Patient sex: F
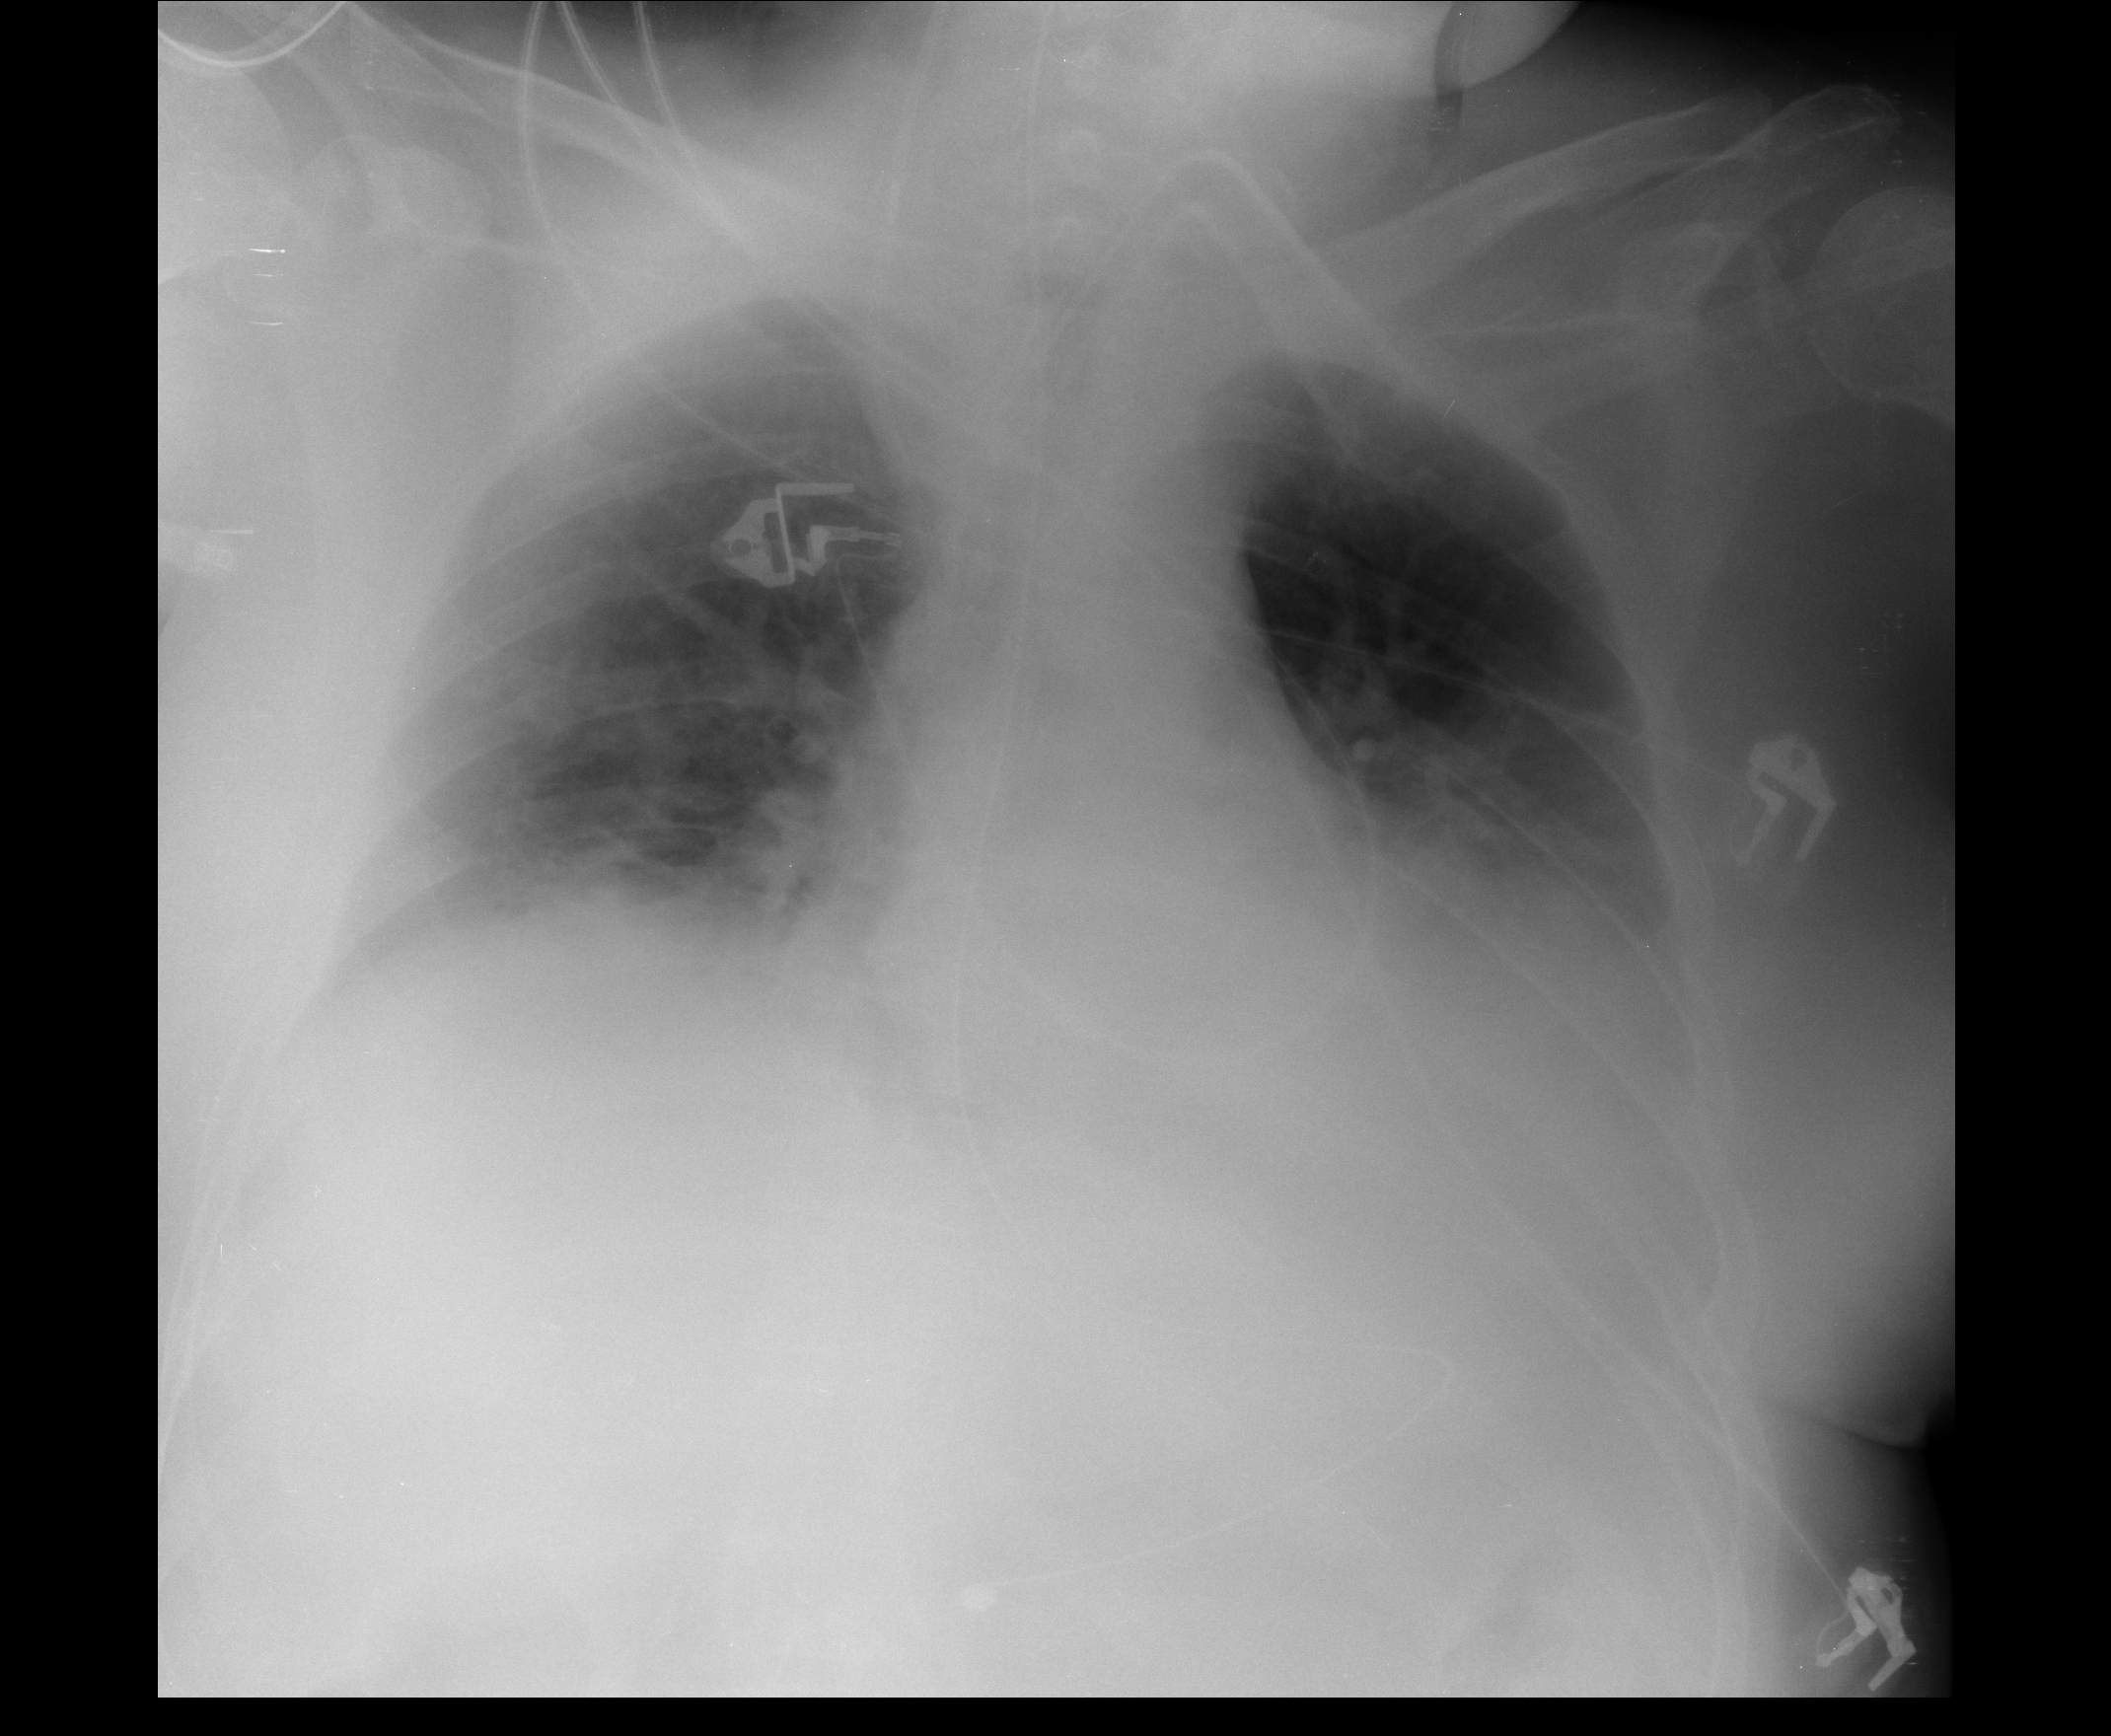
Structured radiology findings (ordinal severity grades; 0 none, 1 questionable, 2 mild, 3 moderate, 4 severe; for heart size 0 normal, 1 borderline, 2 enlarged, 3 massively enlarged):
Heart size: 1
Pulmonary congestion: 0
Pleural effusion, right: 1
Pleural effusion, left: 2
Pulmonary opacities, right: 0
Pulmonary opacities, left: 0
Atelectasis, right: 2
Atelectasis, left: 2